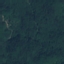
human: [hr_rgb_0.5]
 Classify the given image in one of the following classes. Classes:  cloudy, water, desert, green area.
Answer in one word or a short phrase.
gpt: green area